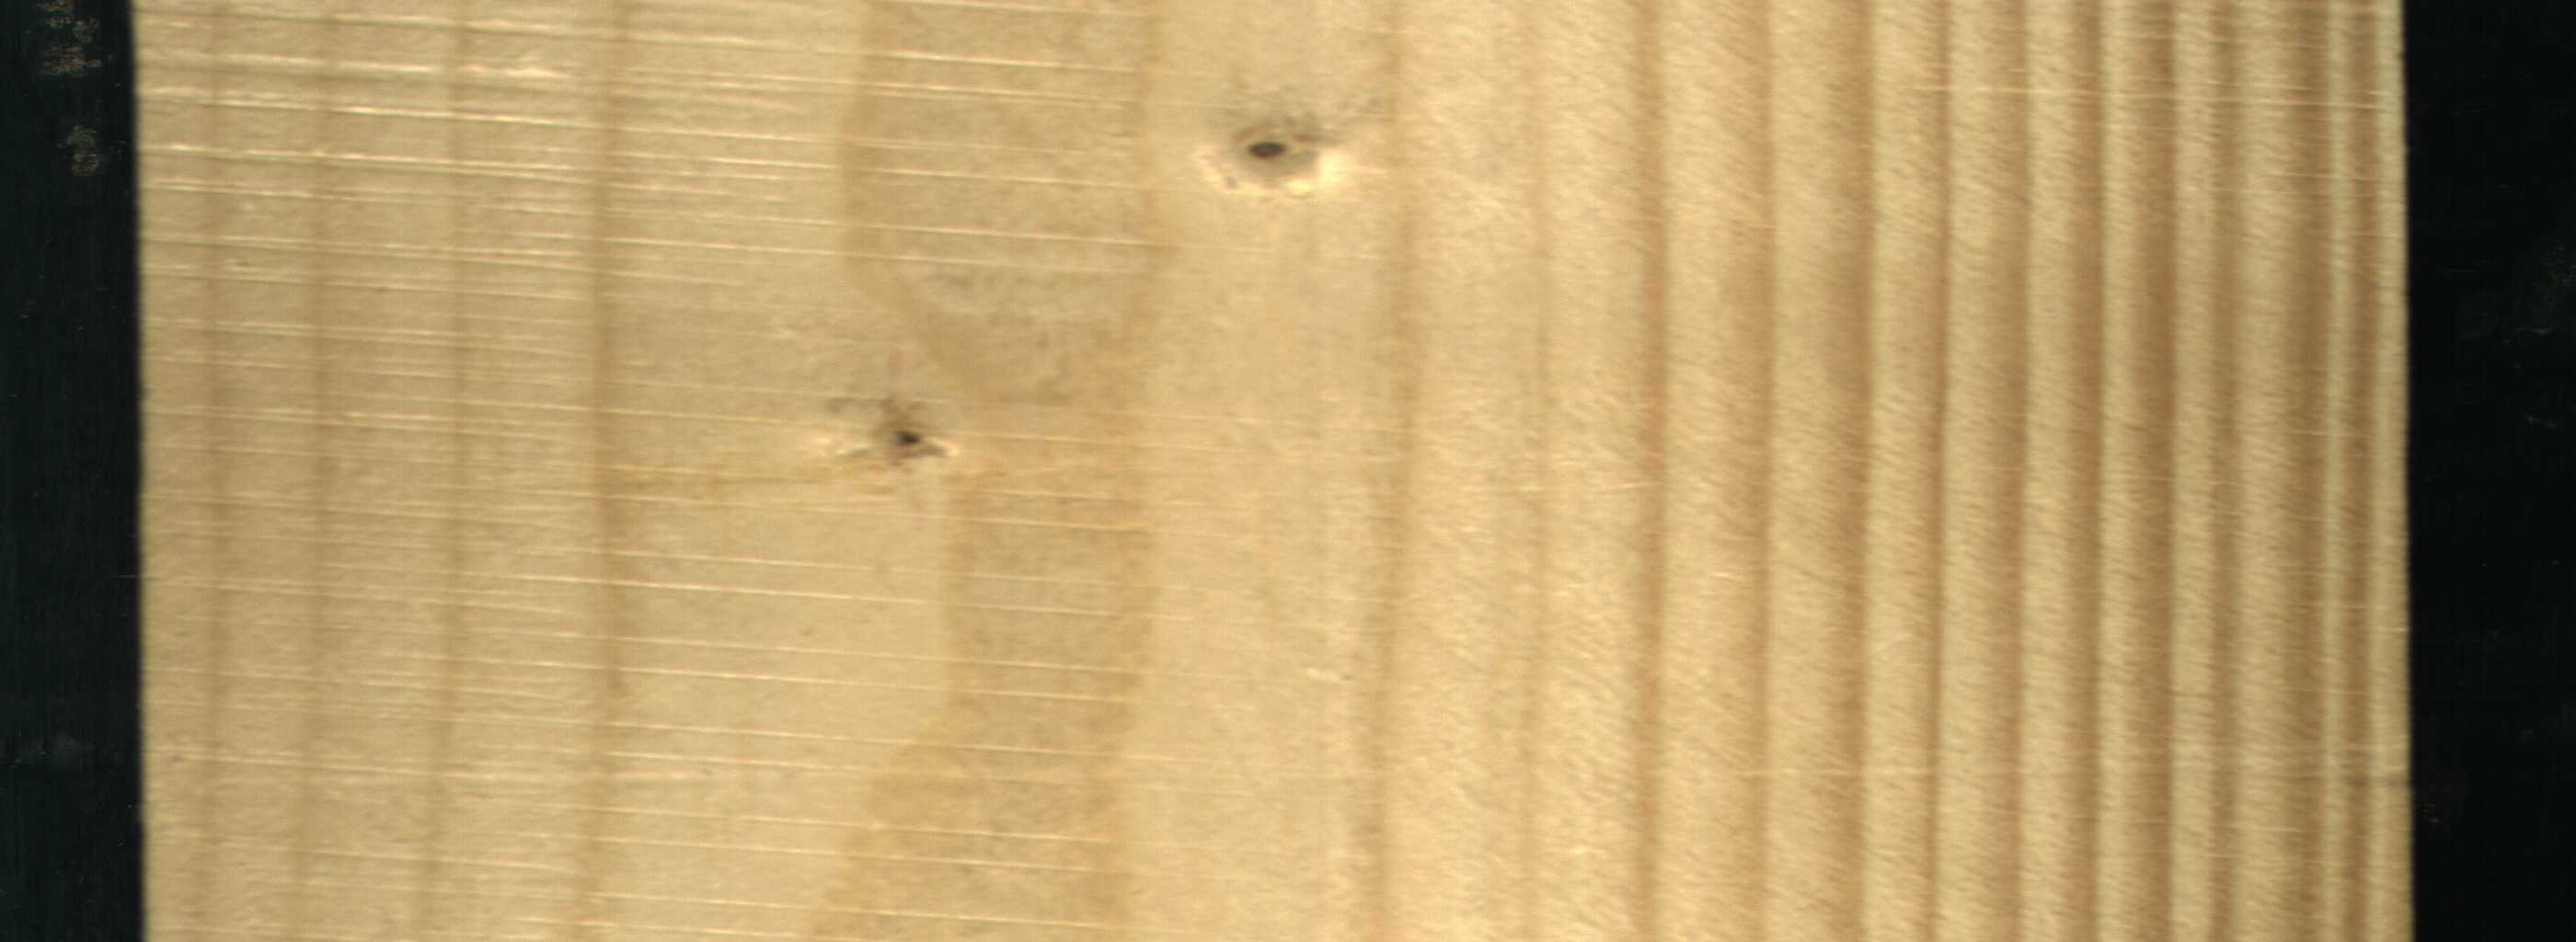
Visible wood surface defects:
Live_Knot
Live_Knot